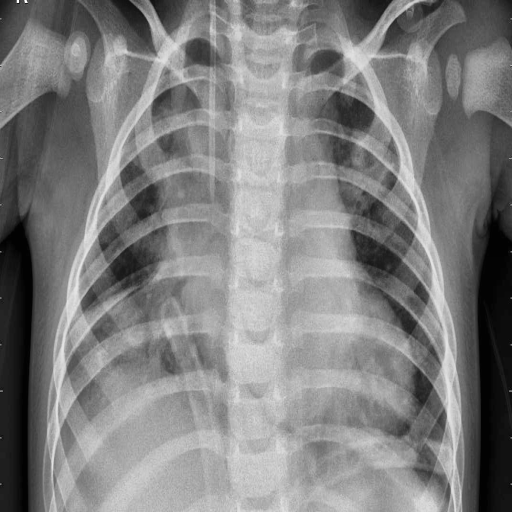
Finding: PNEUMONIA